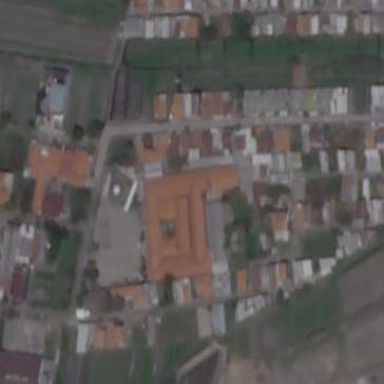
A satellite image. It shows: School building with tiled roof.